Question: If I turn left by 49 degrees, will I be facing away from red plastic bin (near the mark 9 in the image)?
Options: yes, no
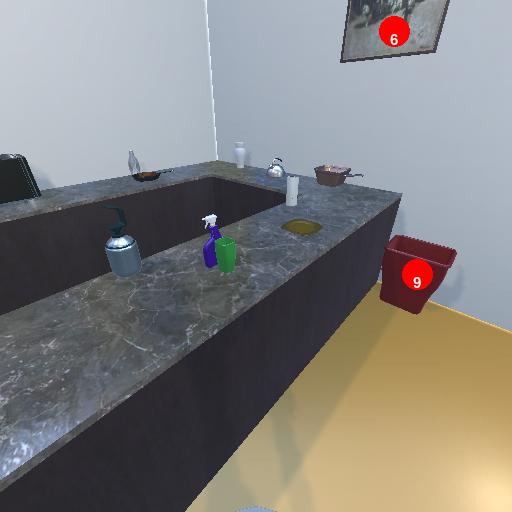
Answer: yes